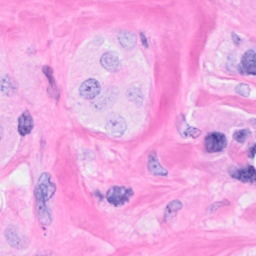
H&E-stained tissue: Breast